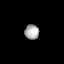
Tissue: lung
Cell type: Endothelial cells
Senescence score: 0.6243
Nuclear area (px): 200
Mean DAPI intensity: 176.11